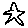
Label: star